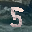
Label: 5